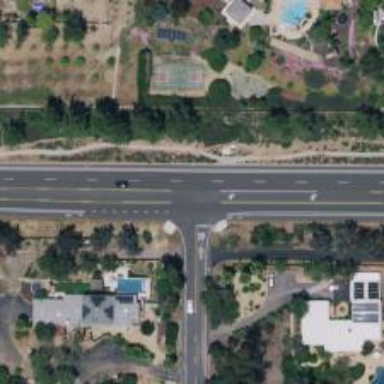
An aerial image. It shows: Primary road with asphalt surface.